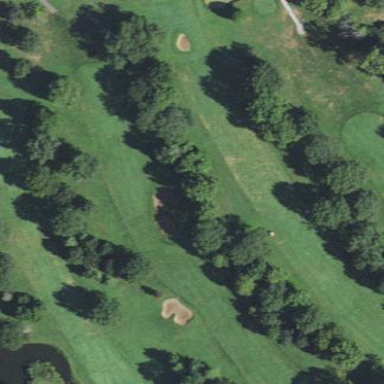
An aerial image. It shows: Golf fairway surrounded by grass.